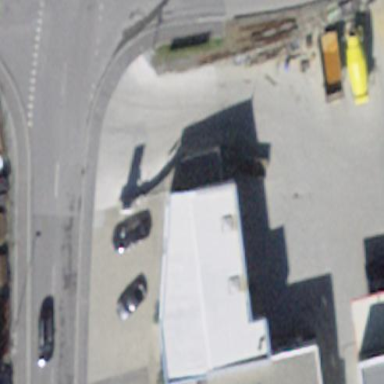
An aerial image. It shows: Industrial building.